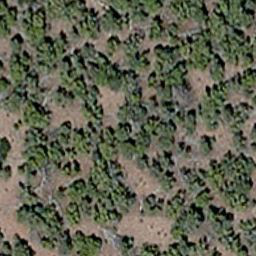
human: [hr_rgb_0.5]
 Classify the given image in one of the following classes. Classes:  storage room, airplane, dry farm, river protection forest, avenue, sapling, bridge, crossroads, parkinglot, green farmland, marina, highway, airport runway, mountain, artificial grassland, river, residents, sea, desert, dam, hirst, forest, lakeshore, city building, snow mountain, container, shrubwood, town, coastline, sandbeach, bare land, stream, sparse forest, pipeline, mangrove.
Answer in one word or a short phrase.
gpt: sparse forest